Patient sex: F
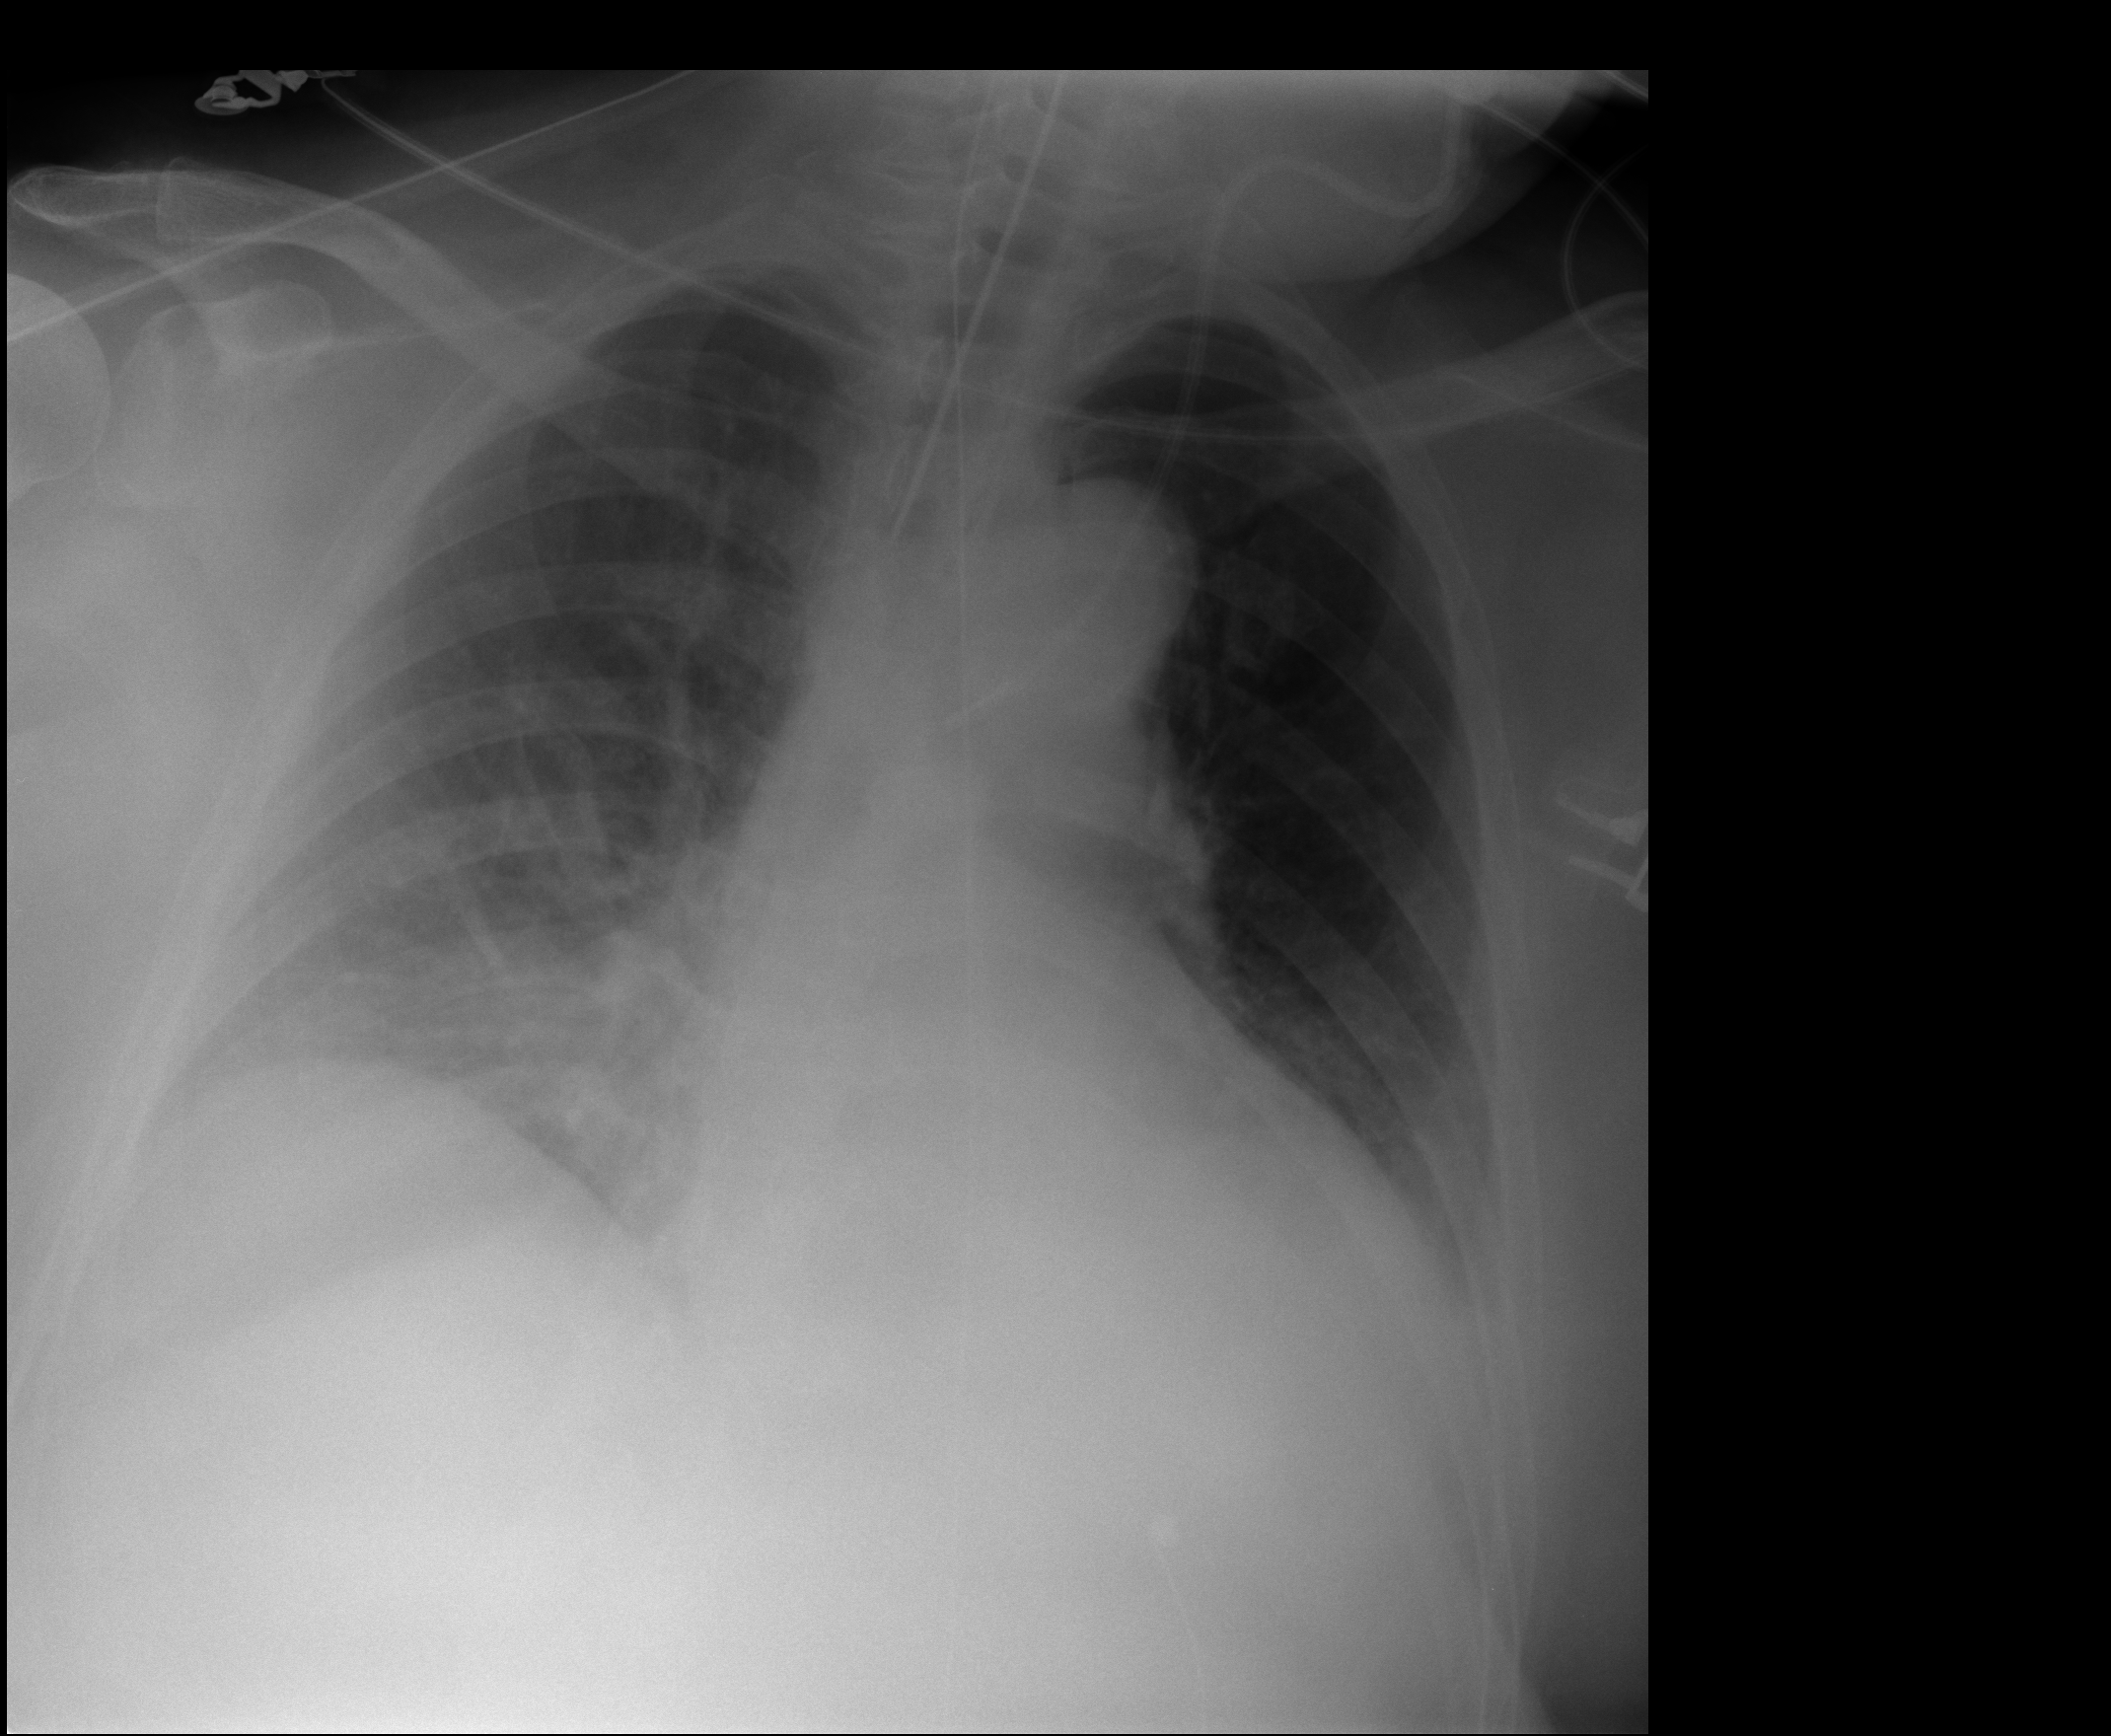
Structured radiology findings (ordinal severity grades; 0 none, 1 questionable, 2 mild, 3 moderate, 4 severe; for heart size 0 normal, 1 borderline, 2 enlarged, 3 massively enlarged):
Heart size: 2
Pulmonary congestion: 1
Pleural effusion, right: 1
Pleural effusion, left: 1
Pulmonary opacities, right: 0
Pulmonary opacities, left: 0
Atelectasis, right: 2
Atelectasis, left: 2